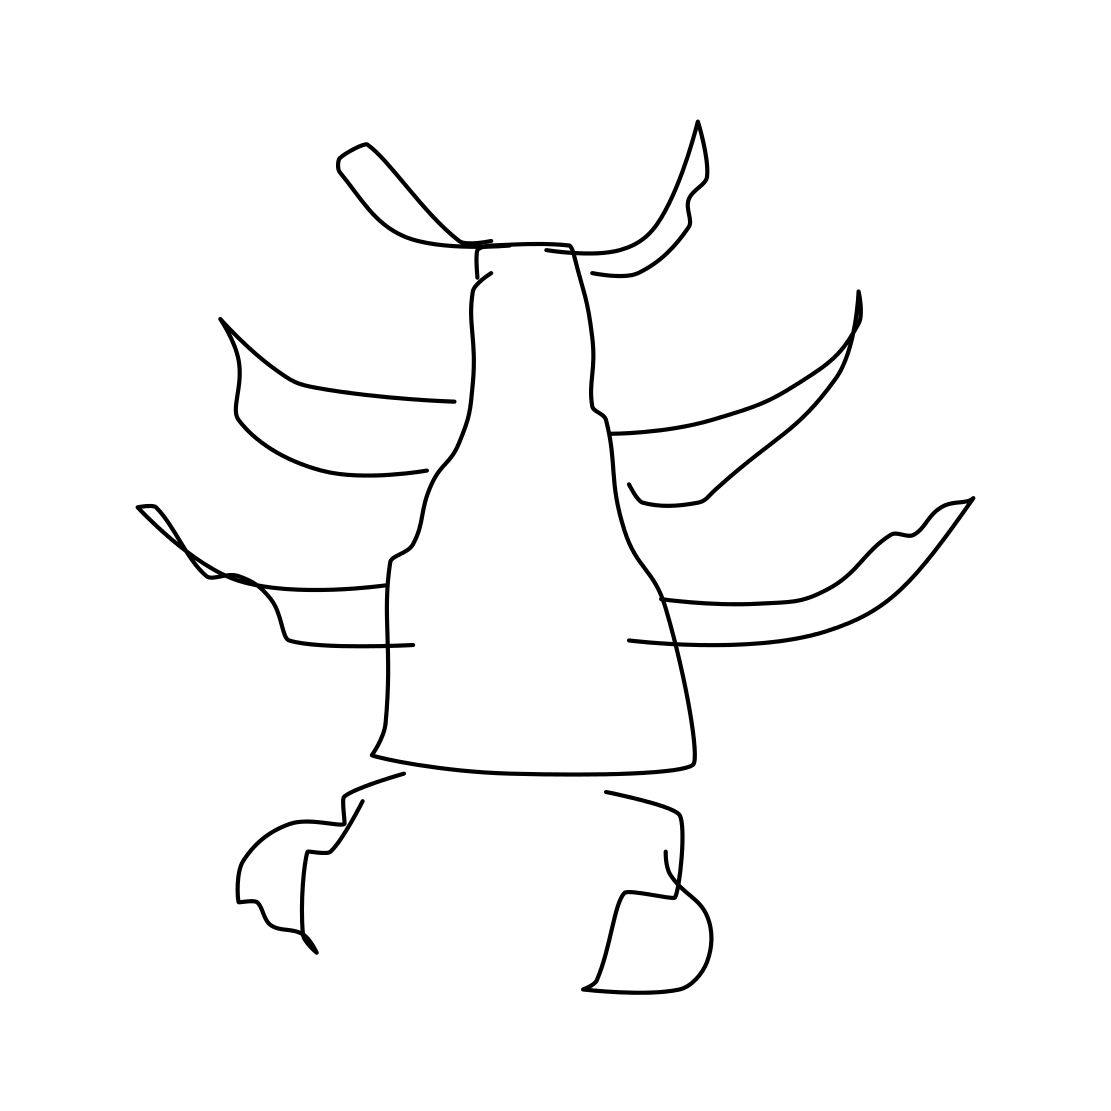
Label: scorpion